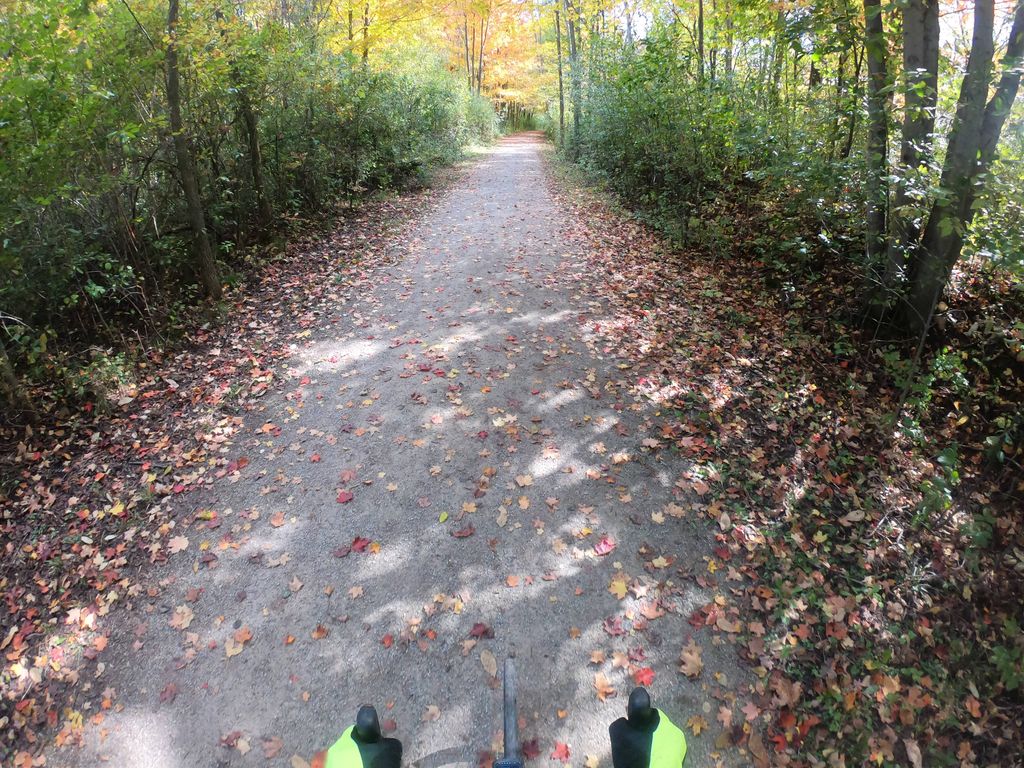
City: kitchener-waterloo